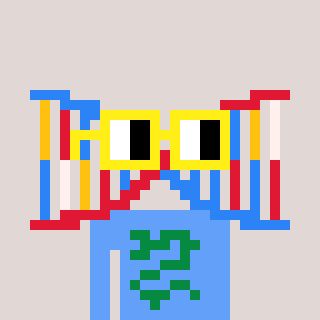
a pixel art character with square yellow glasses, a dna-shaped head and a blue-colored body on a warm background